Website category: university
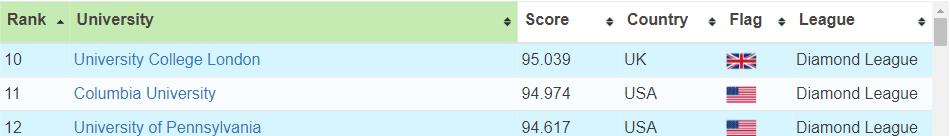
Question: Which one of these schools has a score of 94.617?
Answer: University of Pennsylvania

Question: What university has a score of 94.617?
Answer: University of Pennsylvania

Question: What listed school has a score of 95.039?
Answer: University College London

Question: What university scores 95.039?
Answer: University College London

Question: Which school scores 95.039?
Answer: University College London

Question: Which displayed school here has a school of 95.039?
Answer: University College London

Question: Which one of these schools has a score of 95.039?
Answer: University College London

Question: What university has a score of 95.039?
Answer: University College London

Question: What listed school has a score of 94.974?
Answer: Columbia University

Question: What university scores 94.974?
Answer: Columbia University

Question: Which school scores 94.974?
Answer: Columbia University

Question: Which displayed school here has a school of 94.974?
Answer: Columbia University

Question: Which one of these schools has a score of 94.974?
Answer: Columbia University

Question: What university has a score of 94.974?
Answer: Columbia University

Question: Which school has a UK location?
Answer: University College London

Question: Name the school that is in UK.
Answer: University College London

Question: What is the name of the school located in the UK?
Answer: University College London

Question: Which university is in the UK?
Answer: University College London

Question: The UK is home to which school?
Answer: University College London

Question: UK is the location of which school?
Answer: University College London